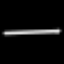
Label: line